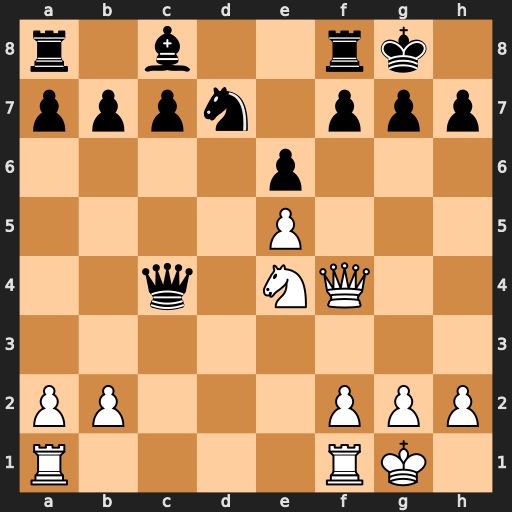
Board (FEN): r1b2rk1/pppn1ppp/4p3/4P3/2q1NQ2/8/PP3PPP/R4RK1
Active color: w
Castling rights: -
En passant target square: -
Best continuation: Nf6+ Nxf6 Qxc4